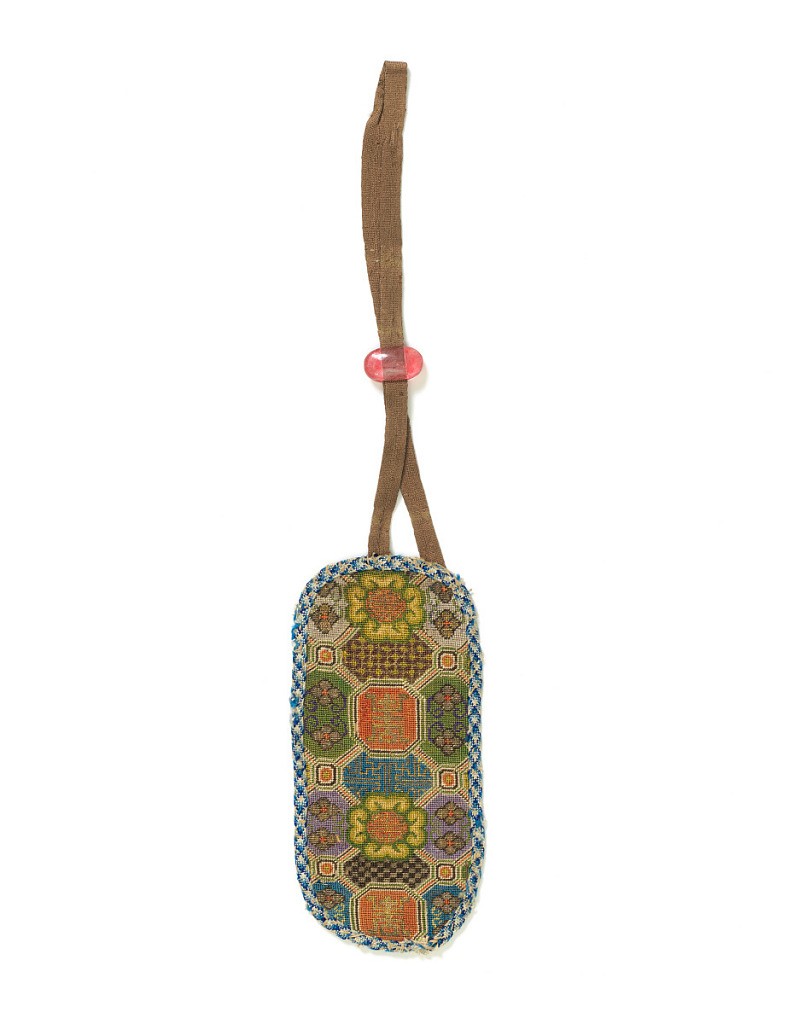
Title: Eyeglass case
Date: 19th century
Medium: silk, metallic thread, glass bead Technique: embroidered in tent stitch Label: Embroidered in tent stitch with silk, metallic thread, and glass beads
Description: One side of an embroidered spectacle case with geometric and floral designs in polychrome silks. Edged with blue braid and fitted at the top with silk ribbon and a pink bead slide.